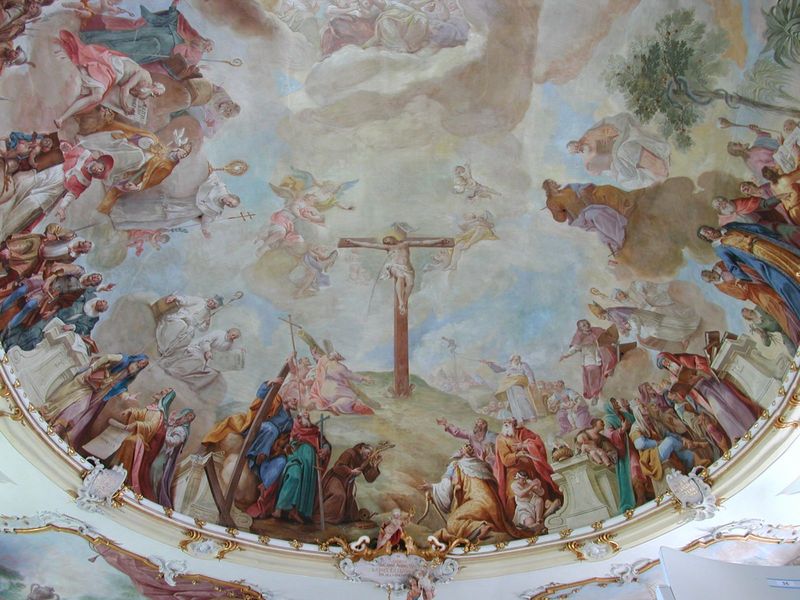
Titel: Deckenbilder in der Bibliothek von Bad Schussenried
Künstler: Franz Georg Hermann
Standort: Bad Schussenried, St. Magnus und Maria (EU - D - BW)
Schlagwörter: baum, berg, himmel, wolken, menschen, männer, wiese, wand, barock, kirche, gold, decke, rokoko, engel, kuppel, bischof, stuck, foto, vergoldet, kreuz, dom, schlange, beten, karfreitag, kreuze, christus, jesus, kreuzigung, mönch, heilige, deckengemälde, fresko, jünger, maria, gekreuzigt, szenen, fresco, deckenmalerei, golgatha, illusionismus, kirchenbild, jesusc